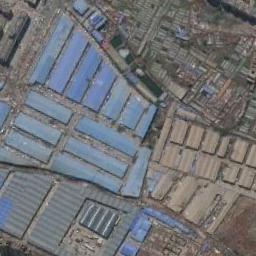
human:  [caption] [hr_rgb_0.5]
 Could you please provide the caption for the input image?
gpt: There are many blue houses in the industrial area .

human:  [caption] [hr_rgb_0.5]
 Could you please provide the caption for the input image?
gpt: The industrial area has some neatly arranged blue workshops and brown workshops .

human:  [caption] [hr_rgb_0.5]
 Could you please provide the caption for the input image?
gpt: Many houses of different shapes are in the industrial area .

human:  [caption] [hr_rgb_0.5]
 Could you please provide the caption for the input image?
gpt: Neatly planned factories and roads in an industrial area .

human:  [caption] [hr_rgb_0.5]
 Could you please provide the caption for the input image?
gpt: There are many blue buildings and brown buildings on the industrial area .